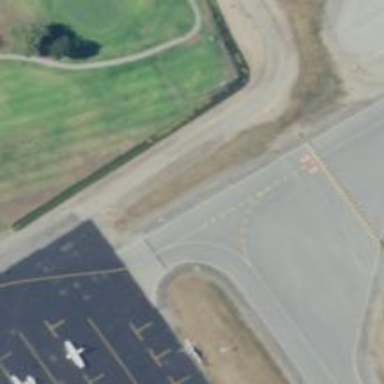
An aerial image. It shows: Image of taxiway at airport.